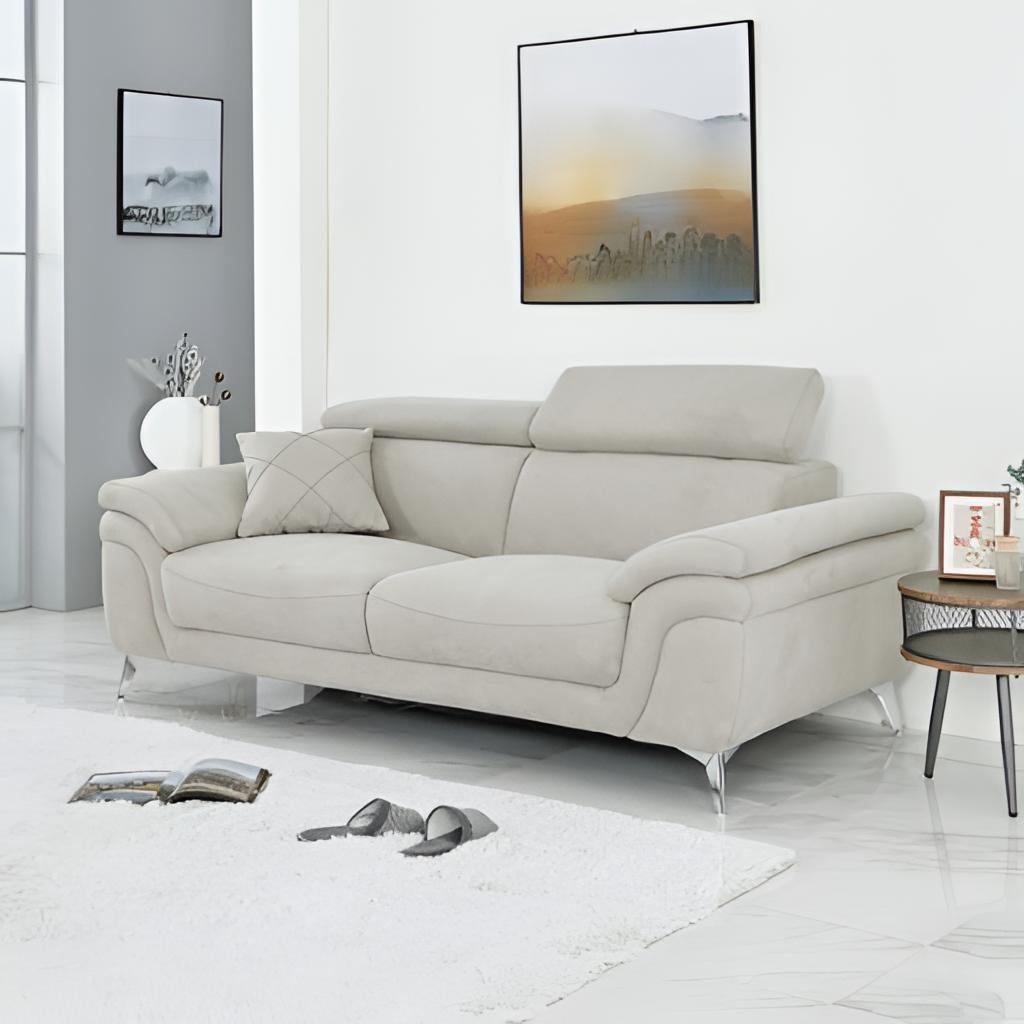
suede sofa, living room, contemporary, white tile flooring, with large square pattern, paint wallpaper, with vertical two tone pattern